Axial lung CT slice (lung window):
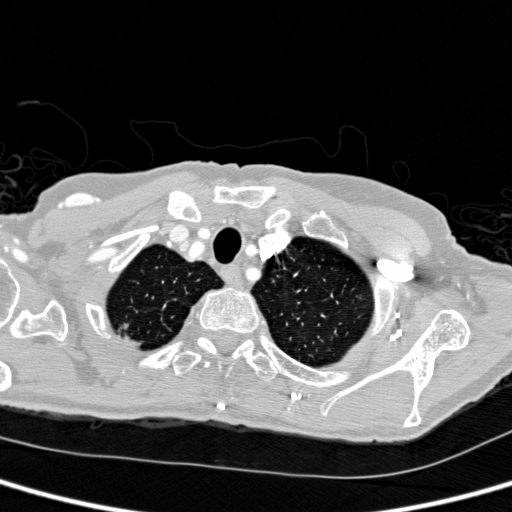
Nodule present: no